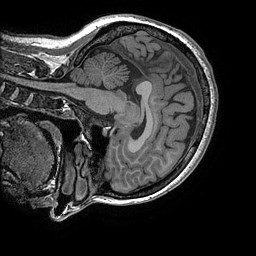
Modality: T1w
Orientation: sagittal
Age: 26
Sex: female
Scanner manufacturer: ge
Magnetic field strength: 3 T
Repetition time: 0.008184 s
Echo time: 0.003192 s